Question: what's the name of pattern that is use in google maps?

after scrolling this activity go to the top.
Android SDK provide some solution or I need to implement this on my own?
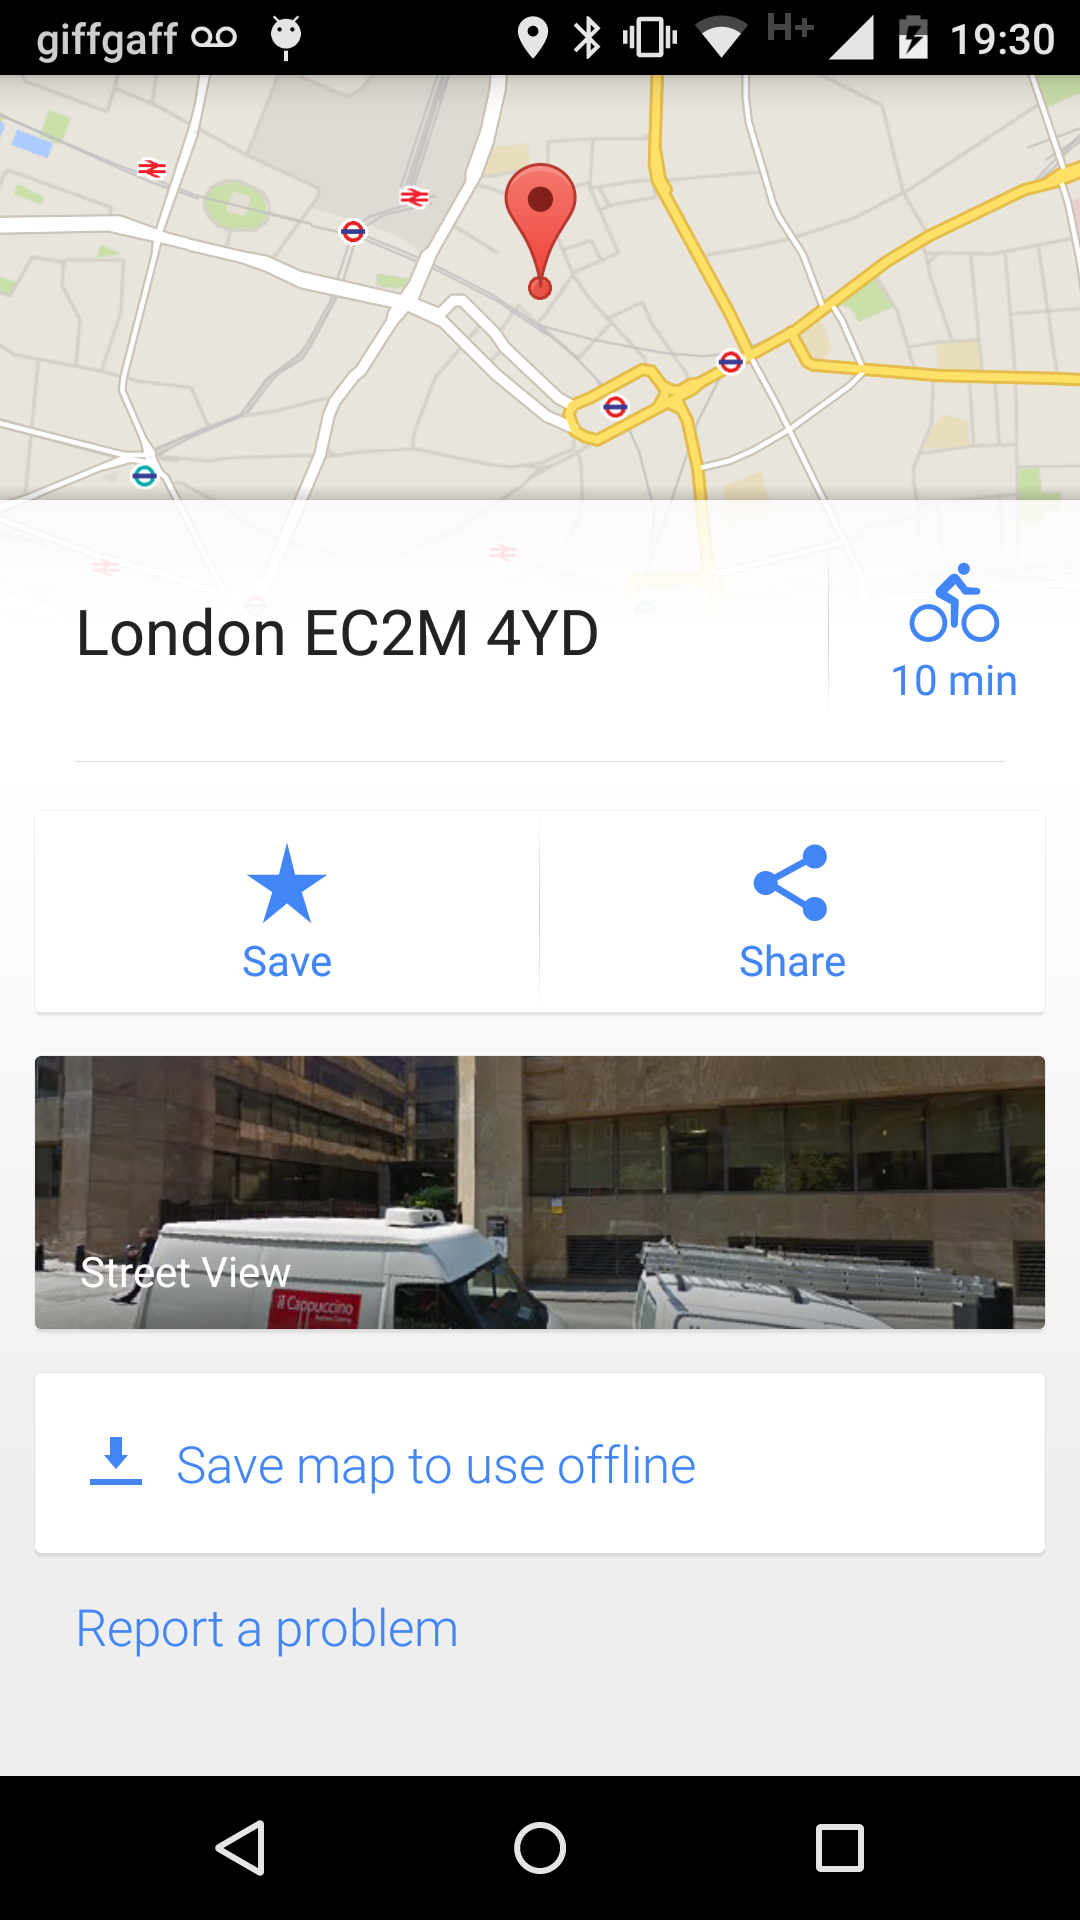
Answer: I don't know the correct name for the pattern you're looking for, but <URL> is a library doing exactly what you're looking for.